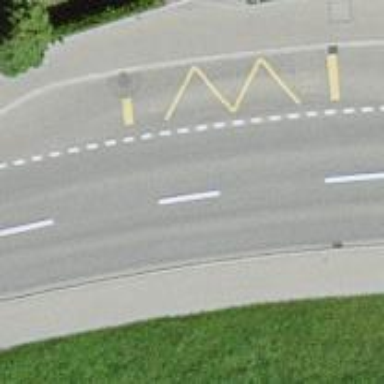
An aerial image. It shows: Public transport stop position.